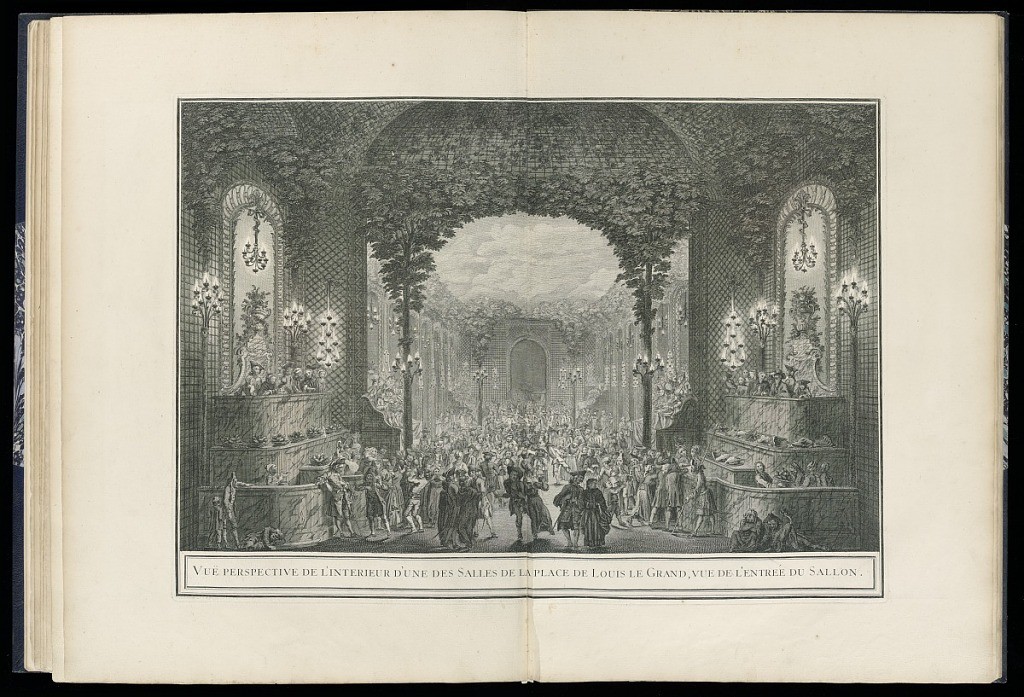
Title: VUË PERSPECTIVE DE L'INTERIEURE D'UNE DES SALLES DE LA PLACE DE LOUIS LE GRAND, VUE DE L'ENTRÉE DU SALLON.
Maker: Jean François Blondel, French, 1681–1756
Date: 1751
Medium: Engraving on laid paper
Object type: Bound print
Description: Interior view of one of the halls set up in the Place Louis le Grand (now Place Vendôme) for the celebrations in honor of the marriage of Louis Dauphin and Maria Teresa of Spain given on February 23-26, 1745. On either side of the entry are stepped terraces; the top level is reserved seating, and the two other tiers support the food for the feast. The hall is filled with revelers eating, drinking, and dancing, as well as individuals sitting near the food who seem impoverished.